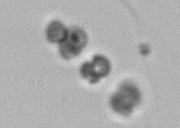
Label: Phaeocystis